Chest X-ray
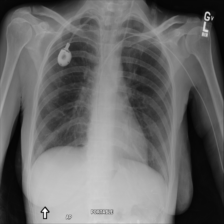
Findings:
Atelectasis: negative
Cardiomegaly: negative
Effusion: negative
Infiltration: negative
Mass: negative
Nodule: negative
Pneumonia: negative
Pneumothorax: negative
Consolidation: negative
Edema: negative
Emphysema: negative
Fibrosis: negative
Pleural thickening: negative
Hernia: negative